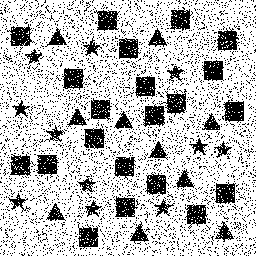
Squares: 21
Triangles: 10
Stars: 11
Total shapes: 42